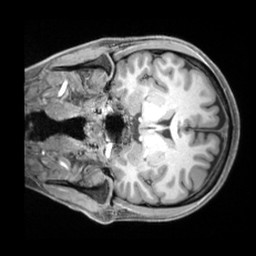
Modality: T1w
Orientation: coronal
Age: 33
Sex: female
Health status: ill
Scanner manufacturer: siemens
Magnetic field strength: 3 T
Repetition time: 2.2 s
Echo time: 0.00218 s